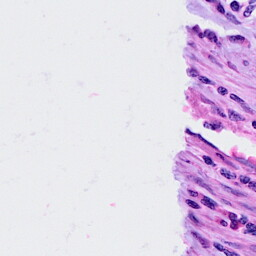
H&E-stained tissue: Cervix